Brain MRI, t1w sequence, axial 2D slice.
Patient: age 24, sex F, weight 95 kg, height 1.95 m
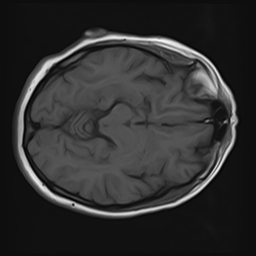